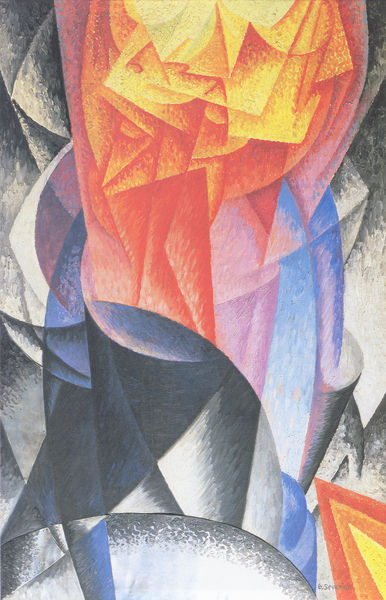
Titel: Danseuse + mer = bouquet de fleurs
Künstler: Gino Severini
Standort: Karlsruhe
Institution: Staatliche Kunsthalle
Schlagwörter: blau, dunkel, feuer, schatten, weiß, dreieck, gelb, kubismus, bunt, grau, hell, licht, orange, schwarz, rot, expressionismus, gesicht, erde, kalt, sonne, rund, warm, abstrakt, farben, modern, farbe, formen, lila, schattierung, schattierungen, linien, spitz, eckig, form, ecken, konstruktion, kanten, geometrie, kristallin, prisma, orphismus, überschneidung, italiener, gegensätze, zacke, aufsplittung, schattierugen, neonlich